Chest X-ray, PA view. Patient: 37 years old, sex M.
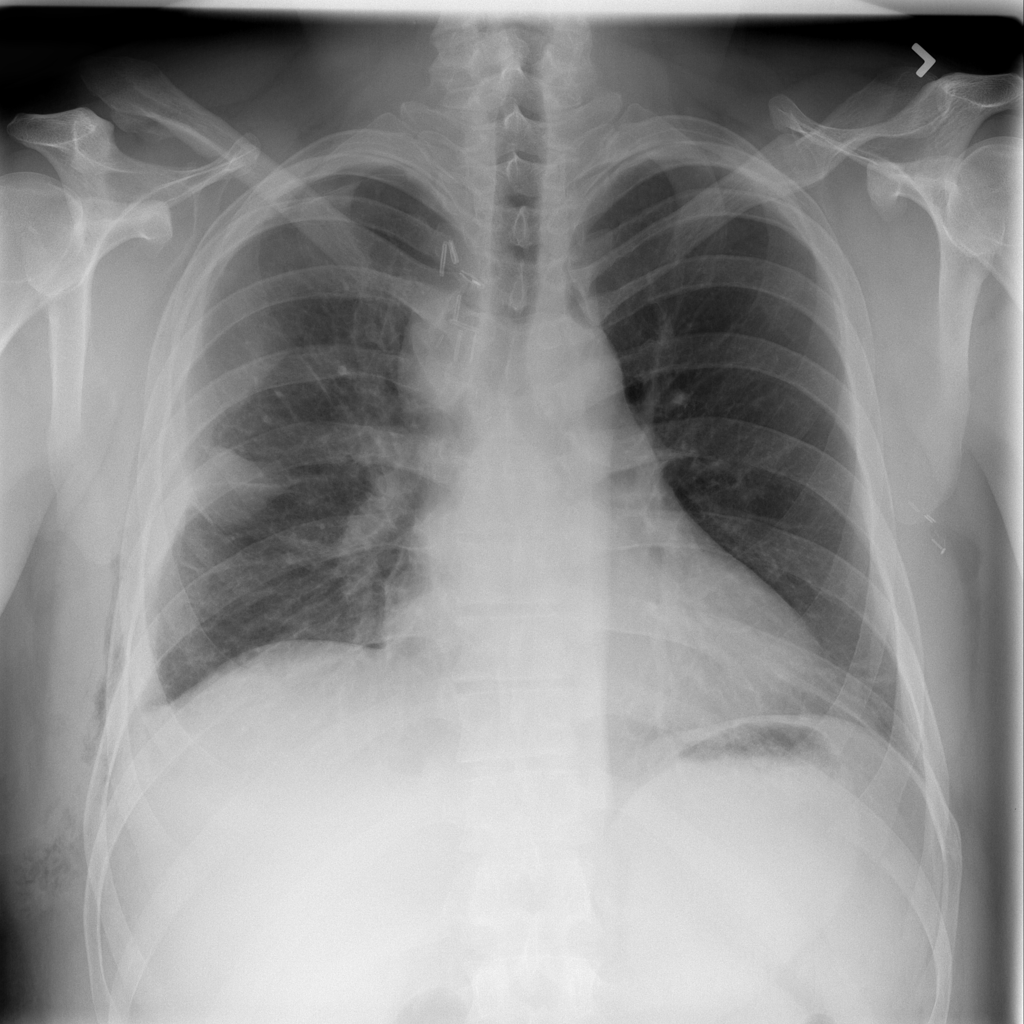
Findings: Emphysema, Pneumothorax